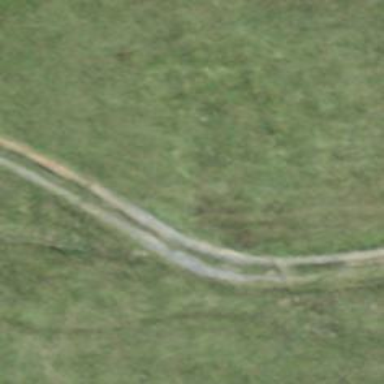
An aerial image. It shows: Track with grade 3 surface.